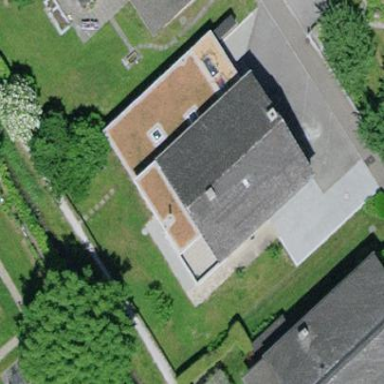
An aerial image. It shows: Garage.